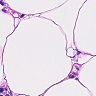
Metastatic tissue present: no